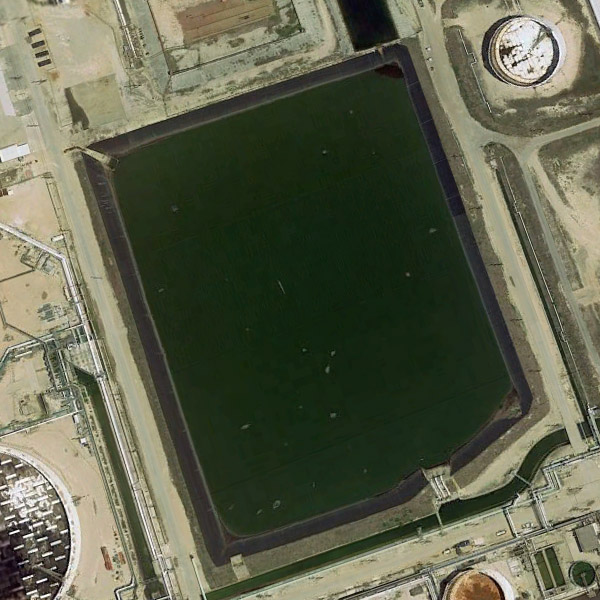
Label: Pond